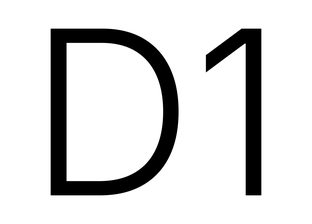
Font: Inter_Light